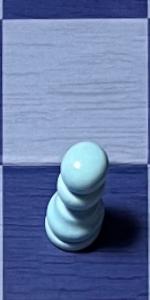
Label: Pawn_White